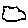
Label: cloud